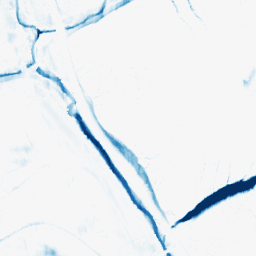
Category: morphological
Decomposition family: morphological_ellipse
Decomposition parameters: operation: closing
width: 20
height: 5
Upsampling method: quadratic
Upsampling parameters: scale: 4
Upsampling scale: 4